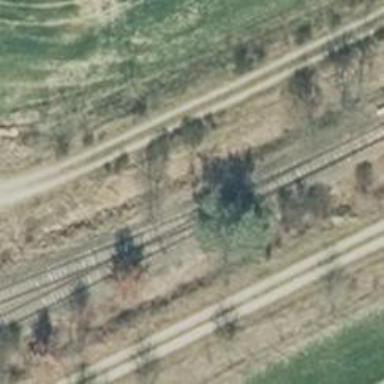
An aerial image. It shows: Railway switch.